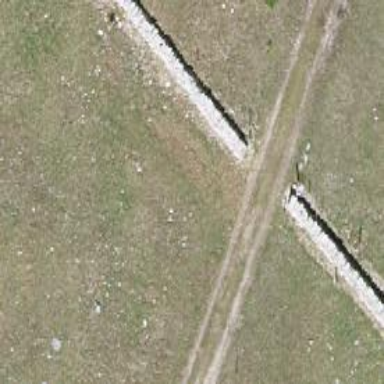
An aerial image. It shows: Wall barrier.